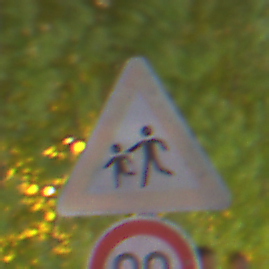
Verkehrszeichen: KinderRechts
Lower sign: Geschwindigkeit90
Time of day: Night
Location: Outdoor (Urban)
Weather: PartlyCloudy
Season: NotSpecified
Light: Natural